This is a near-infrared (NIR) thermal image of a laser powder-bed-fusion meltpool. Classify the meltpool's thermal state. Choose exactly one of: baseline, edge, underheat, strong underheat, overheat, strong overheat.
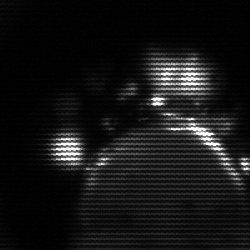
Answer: edge